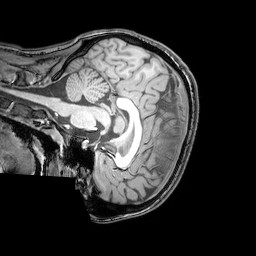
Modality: T1w
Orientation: sagittal
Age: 23
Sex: female
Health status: healthy
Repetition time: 0.081 s
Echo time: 0.037 s